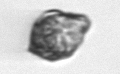
Label: Kryptoperidinium_triquetrum